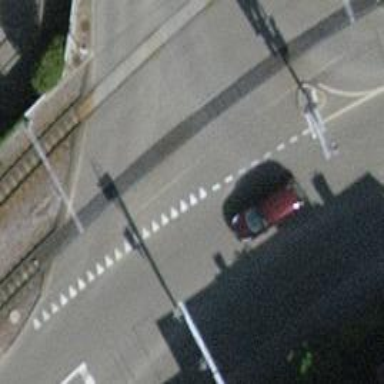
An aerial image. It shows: Road with traffic signals.